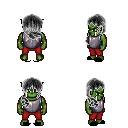
a pixel art fantasy rpg character, male body template, orc, green skin, steel chest armor, red pants, gray right-swept hairstyle, black slippers, four views (front, back, left, right), 2x2 character sprite sheet, small pixel art, hard edges, no anti-aliasing